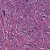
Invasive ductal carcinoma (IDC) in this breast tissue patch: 0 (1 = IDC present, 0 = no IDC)